Question: Problem :- In case i have more than 1 line in my edittext, the previous line goes out of the visible area. I was expecting it to grow downwards so that all lines are visible.
Xml for my compound control which has this edittext:-
'''
<RelativeLayout xmlns:android="http://schemas.android.com/apk/res/android"
xmlns:tools="http://schemas.android.com/tools"
android:layout_width="match_parent"
android:layout_height="wrap_content"
android:id="@+id/composite_control_layout"
android:background="@null"
tools:context="com.gp.app.professionalpa.layout.ListItemLayout" >
<Button android:id="@+id/compositeControlAddItem"
android:layout_height="30dip"
android:layout_width="30dip"
android:text="@string/plus"/>
<ImageView
android:id="@+id/compositeControlImageView"
android:layout_width="match_parent"
android:layout_height="match_parent"
android:background="@null"
android:contentDescription="@string/note_image"
android:scaleType="fitStart"
android:adjustViewBounds="true"
android:layout_toRightOf="@id/compositeControlAddItem"
android:layout_alignBottom="@id/compositeControlAddItem"
android:layout_alignParentLeft="true"
android:visibility="invisible"/>
<!-- <ImageButton
android:id="@+id/compositeControlBulletButton"
android:layout_width="35dip"
android:layout_height="@dimen/composite_control_height"
android:layout_marginRight="2dip"
android:contentDescription="@string/set_importance"
android:src="@drawable/ic_pin_black_bullet_point" /> -->
<EditText
android:id="@+id/compositeControlTextBox"
android:layout_width="250dip"
android:layout_height="@dimen/composite_control_height"
android:background="@null"
android:hint="@string/add_note"
android:layout_marginLeft="2dip"
android:layout_toRightOf="@+id/compositeControlAddItem"
android:layout_alignBottom="@+id/compositeControlAddItem"
android:inputType="textAutoCorrect|textMultiLine|textAutoComplete|textCapSentences"
android:maxLines="7"
android:maxLength="200"/>
<Button android:id="@+id/compositeControlDeleteItem"
android:layout_height="30dip"
android:layout_width="30dip"
android:layout_toRightOf="@+id/compositeControlTextBox"
android:layout_alignBottom="@+id/compositeControlTextBox"
android:text="@string/minus"/>
</RelativeLayout>
'''
In my activity i am creating this compound contrl using the following code:-
'''
private void addNewListItem()
{
ListViewItemLayout currentAddedListItem = new ListViewItemLayout(this);
RelativeLayout.LayoutParams layoutParams = new RelativeLayout.LayoutParams(
RelativeLayout.LayoutParams.MATCH_PARENT, RelativeLayout.LayoutParams.WRAP_CONTENT);
layoutParams.alignWithParent = true;
if(lastAddedListItem != null)
{
layoutParams.addRule(RelativeLayout.BELOW, lastAddedListItem.getId());
}
currentAddedListItem.setLayoutParams(layoutParams);
activityLayout.addView(currentAddedListItem, listItems.size());
listItems.add(currentAddedListItem);
Button button = currentAddedListItem.getAddButton();
lastAddedListItem = currentAddedListItem;
}
'''
Image showing that the previous lines becomes invisible in case edittext enters new line:-

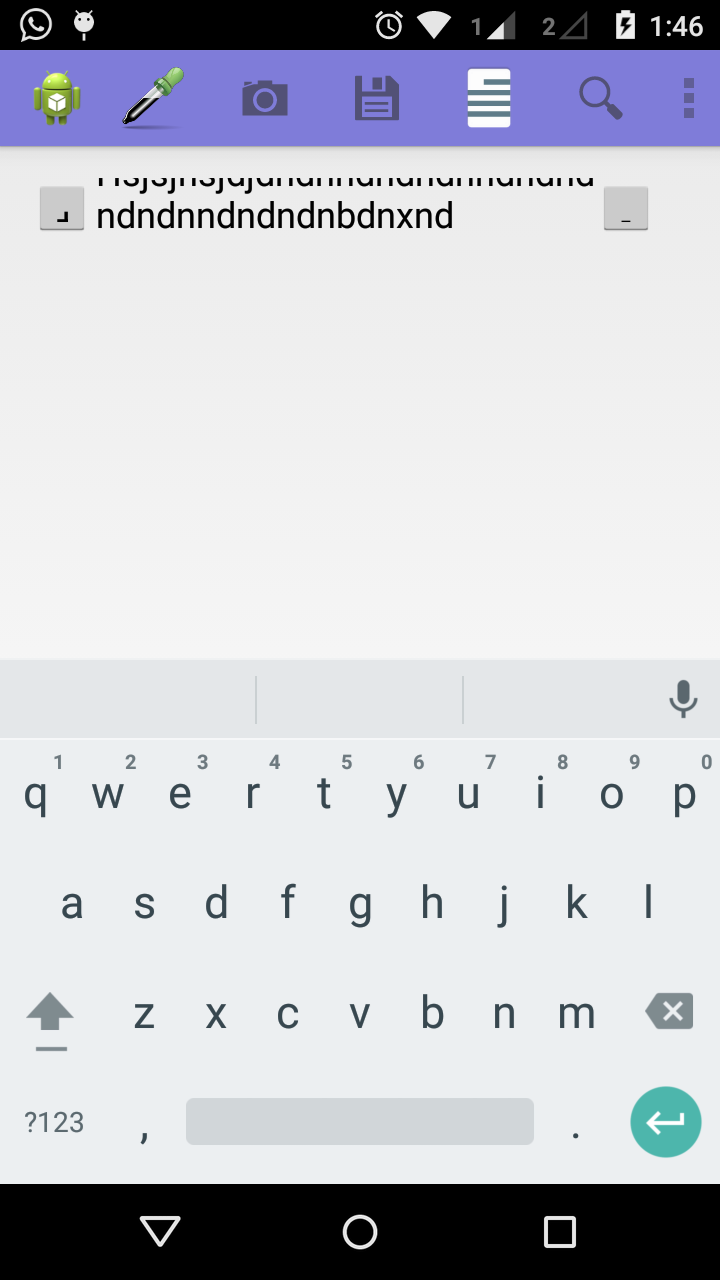
Answer: Try editing the layout height of your edit text ... prob looks with your composite height used